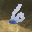
Label: 6